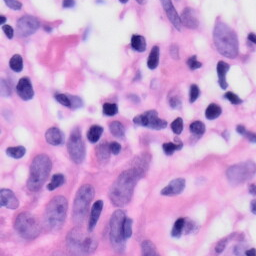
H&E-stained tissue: Skin